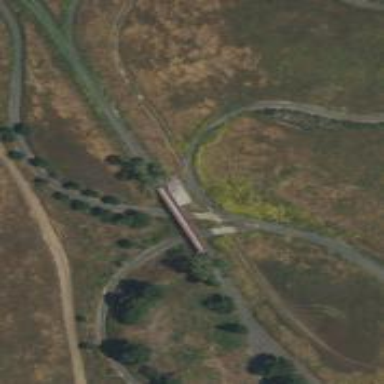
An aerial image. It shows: Miniature railway bridge.